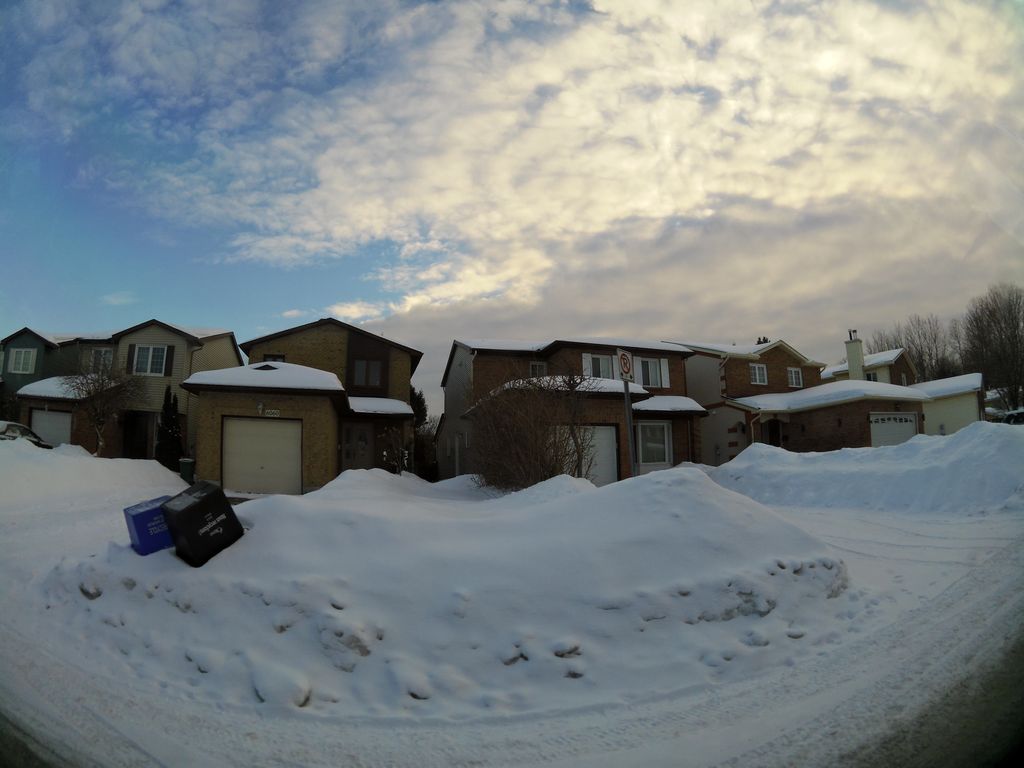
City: ottawa-gatineau